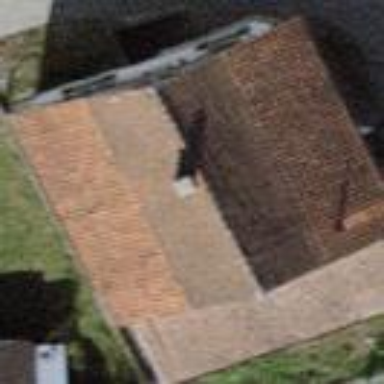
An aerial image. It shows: Gabled roof house.